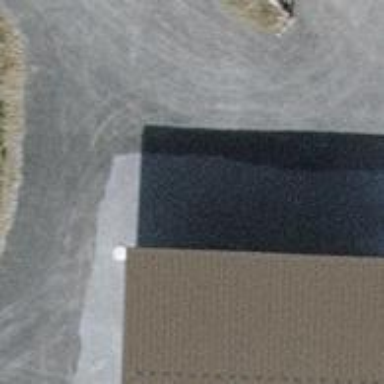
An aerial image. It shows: View of roof of building.